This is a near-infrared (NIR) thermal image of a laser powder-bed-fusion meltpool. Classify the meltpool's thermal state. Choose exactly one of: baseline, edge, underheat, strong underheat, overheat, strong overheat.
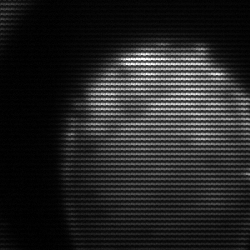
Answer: edge